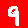
Digit: 9